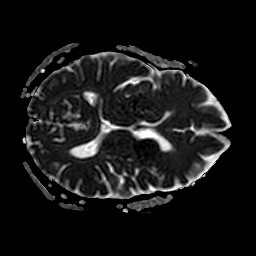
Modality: ADC
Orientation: axial
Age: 70
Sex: male
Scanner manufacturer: philips
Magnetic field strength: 3 T
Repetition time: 3.932 s
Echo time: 0.06069 s